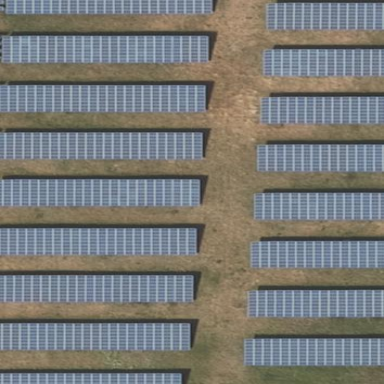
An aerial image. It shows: Solar power plant utilizing photovoltaic technology to generate electricity.